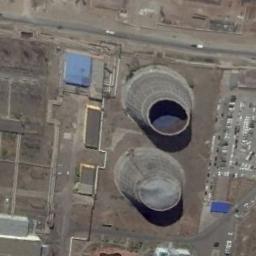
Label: thermal_power_station